Question: I have a macro which adds the data labels in a bubble chart. This code provides the value of the Y axis.
I would like to show the SeriesName instead.
'''
Sub AddDataLabels()
Dim bubbleChart As ChartObject
Dim mySrs As Series
Dim myPts As Points
With ActiveSheet
For Each bubbleChart In .ChartObjects
For Each mySrs In bubbleChart.Chart.SeriesCollection
Set myPts = mySrs.Points
myPts(myPts.Count).ApplyDataLabels Type:=xlShowValue
Next
Next
End With
End Sub
'''
I tried changing
'''
myPts(myPts.Count).ApplyDataLabels Type:=xlShowValue
'''
Into:
'''
myPts(myPts.Count).ApplyDataLabels Type:=xlShowSeriesName
'''
It gives me
> 'Invalid procedure call or argument'
How can I change the code to display the SeriesName instead of the Y axis value?
Screenshot

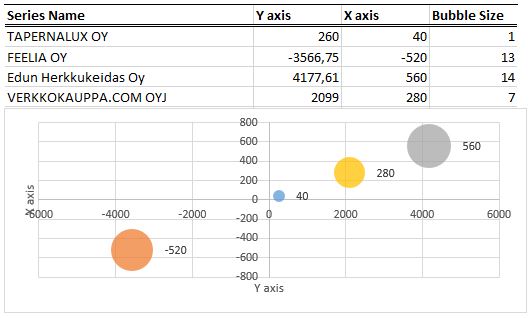
Answer: Add the 'With' statement in my code below inside your code, and adjust the parameters inside according to your needs.
In the code below the chart 'Daralabels' will show the 'SeriesName' , but not the Category or Values.
'''
Sub AddDataLabels()
Dim bubbleChart As ChartObject
Dim mySrs As Series
Dim myPts As Points
With ActiveSheet
For Each bubbleChart In .ChartObjects
For Each mySrs In bubbleChart.Chart.SeriesCollection
Set myPts = mySrs.Points
myPts(myPts.Count).ApplyDataLabels
With myPts(myPts.Count).DataLabel
.ShowSeriesName = True
.ShowCategoryName = False
.ShowValue = False
' optional parameters
.Orientation = 0
.Font.Size = 10
.Font.Bold = True
End With
Next
Next
End With
End Sub
'''